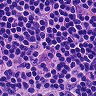
Metastatic tissue present: no